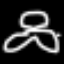
Label: frog